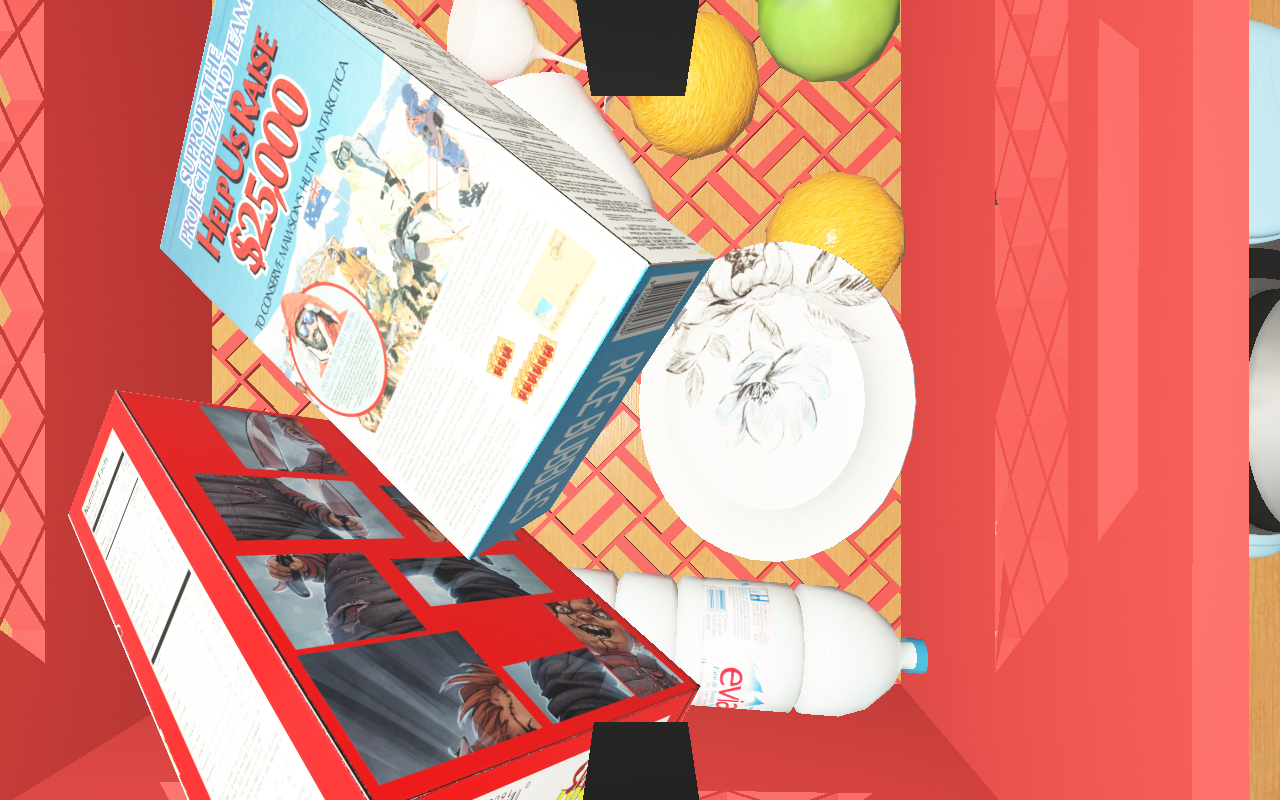
Objects in the scene:
carafe
water bottle
apple
apple
orange
orange
plate
wineglass
honey jar
biscuit box